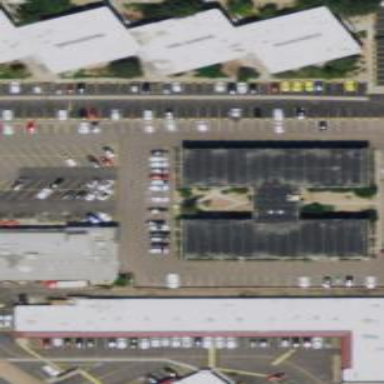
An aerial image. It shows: Office building.